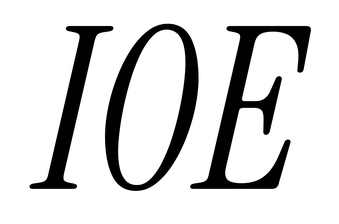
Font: InstrumentSerif-Italic